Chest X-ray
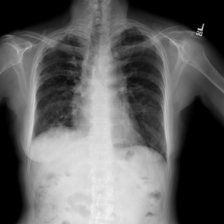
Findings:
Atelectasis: negative
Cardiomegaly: negative
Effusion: negative
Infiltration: negative
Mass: positive
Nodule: negative
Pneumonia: negative
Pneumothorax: negative
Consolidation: negative
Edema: negative
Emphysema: negative
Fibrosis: positive
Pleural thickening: negative
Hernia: negative